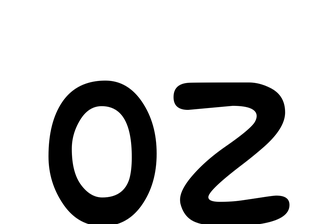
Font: PatrickHand-Regular